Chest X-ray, PA view. Patient: 61 years old, sex F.
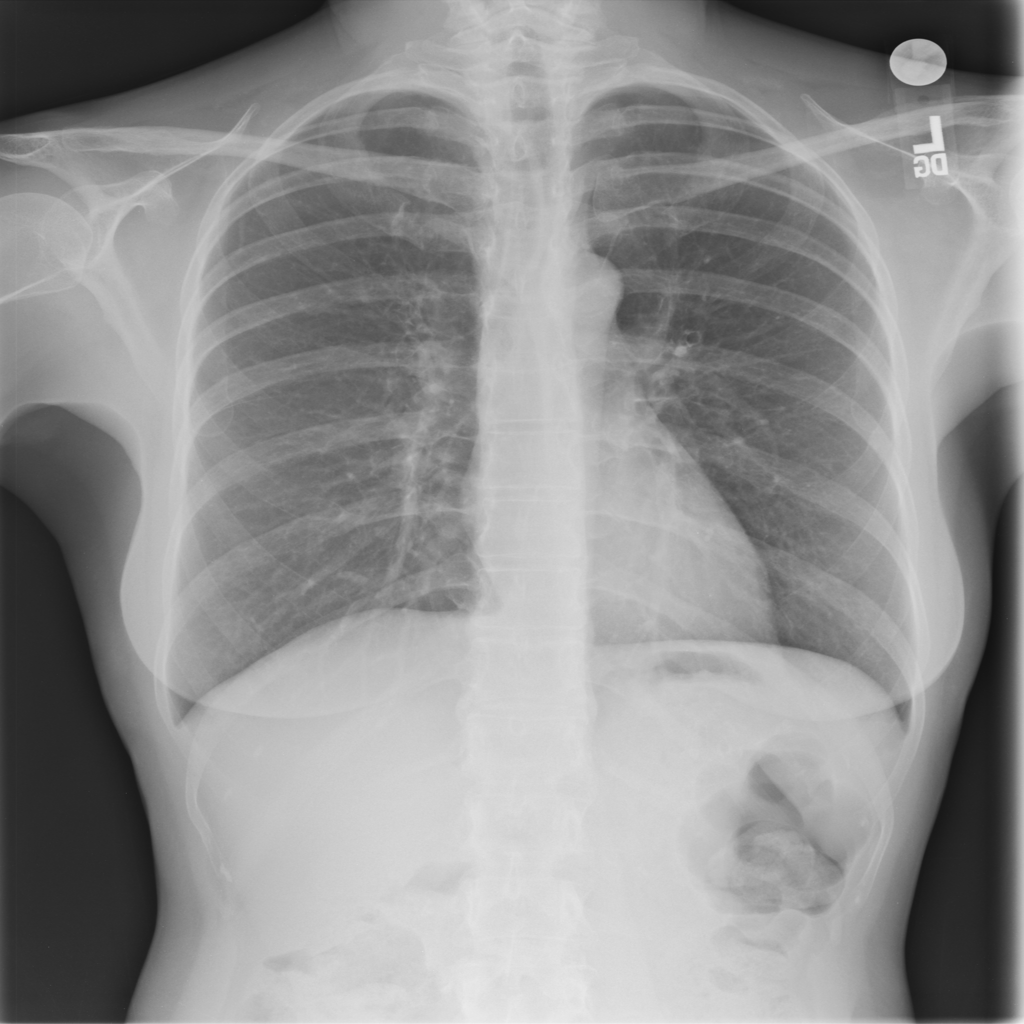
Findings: No Finding